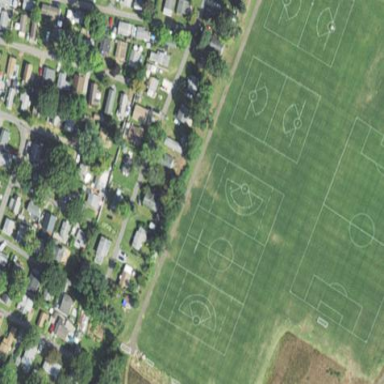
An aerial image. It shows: Soccer pitch for outdoor sports and leisure activities.